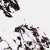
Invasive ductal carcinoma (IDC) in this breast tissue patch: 0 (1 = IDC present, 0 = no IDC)